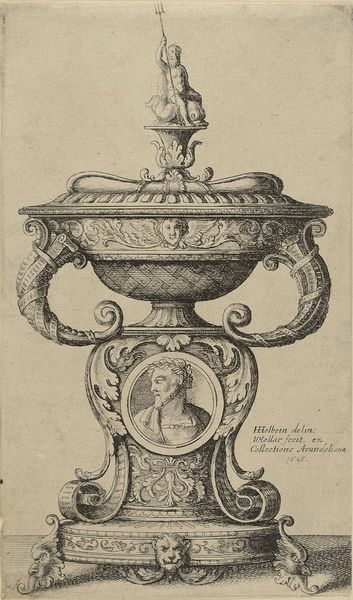
Titel: Gefäß
Künstler: Hans Holbein der Jüngere
Standort: Hamburg
Institution: Museum für Kunst und Gewerbe Hamburg
Schlagwörter: wasser, zeichnung, alt, geschichte, mensch, person, delphin, vase, papier, grafik, graphik, fotografie, photographie, deckel, gefäß, medaillon, druckgraphik, druckgrafik, radierung, kunstgewerbe, fisch, grab, kupferstich, kunsthandwerk, salz, akanthus, arabeske, skitze, neptun, gerippt, reproduktionen, acanthus, industriedesign, druckerzeugnisse, skit, behälter, ornamentstich, vorlageblätter, akanthusornament, kupferstichgrafik